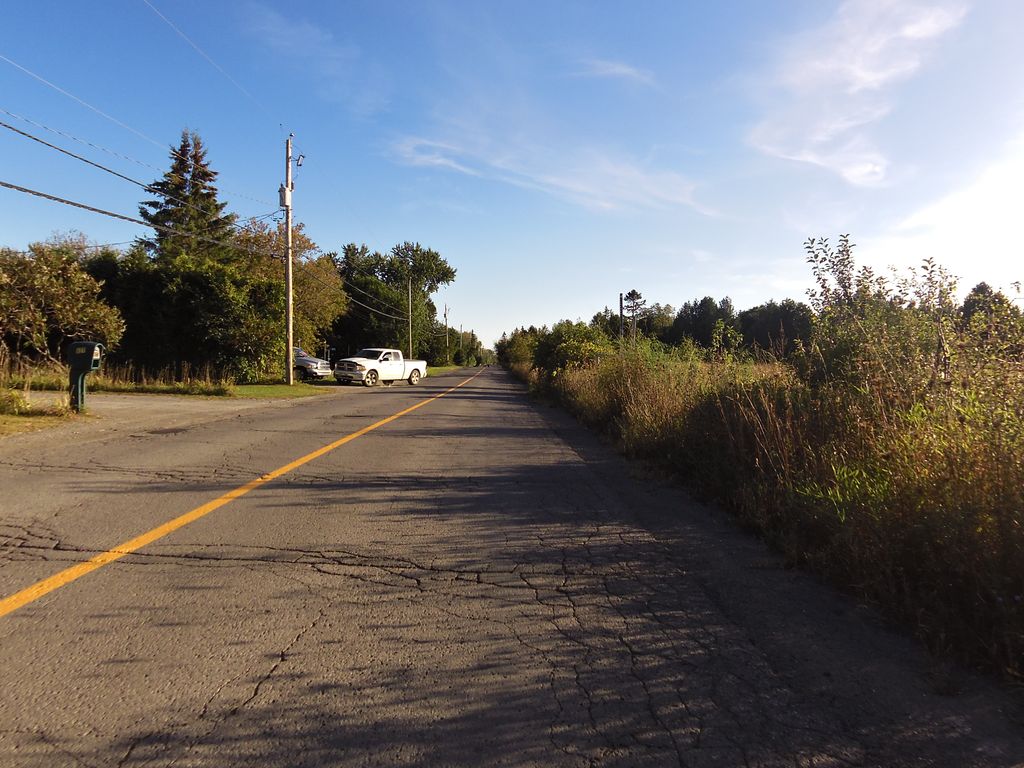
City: ottawa-gatineau